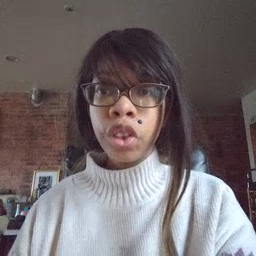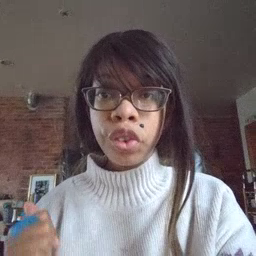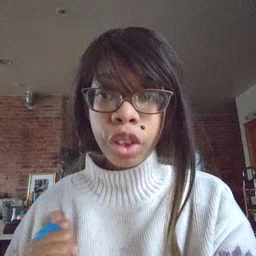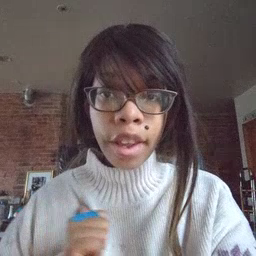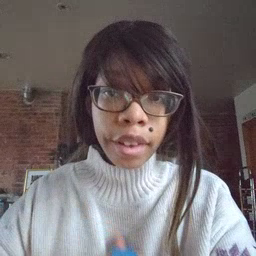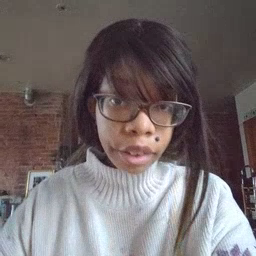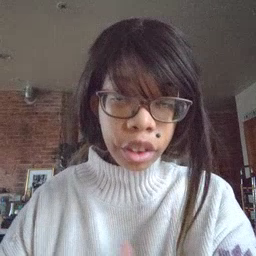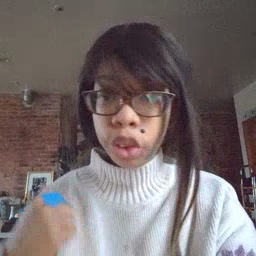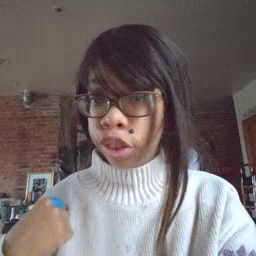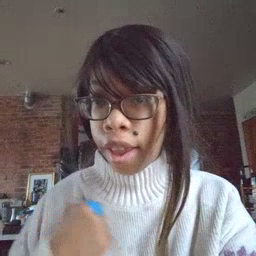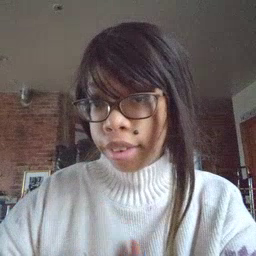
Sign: jacket